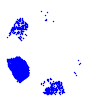
Particle: kaon